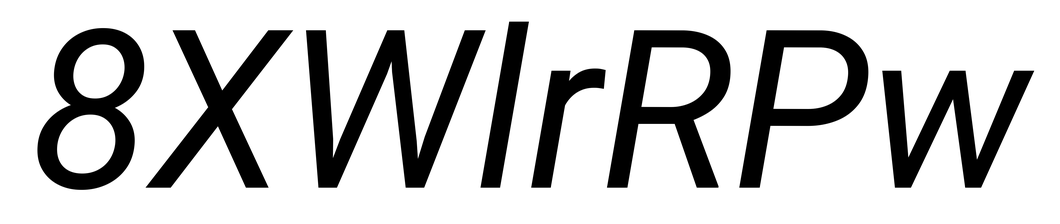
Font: Roboto-Italic_Italic